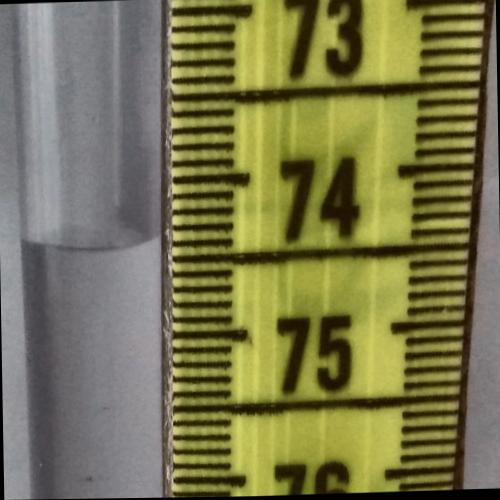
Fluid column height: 74.4 cm